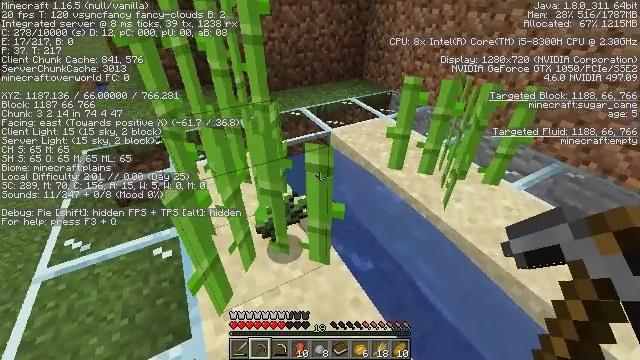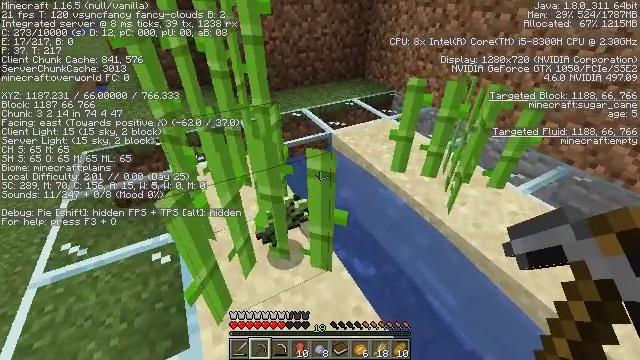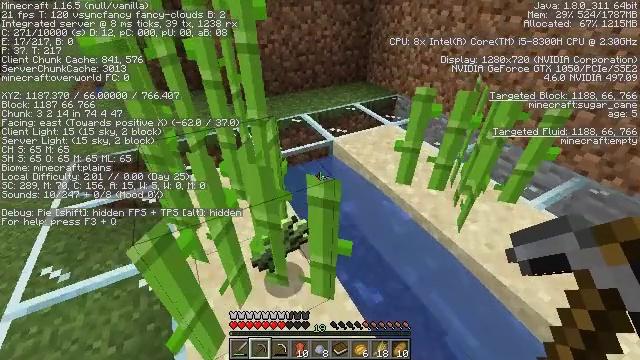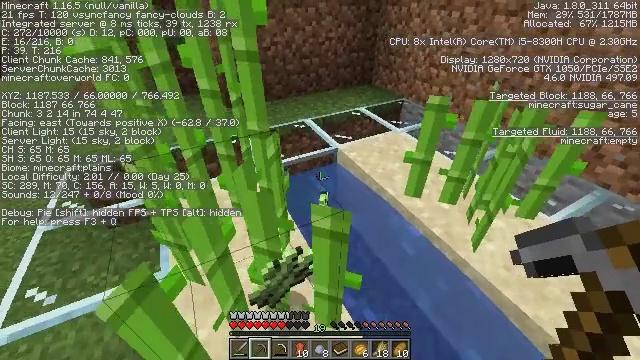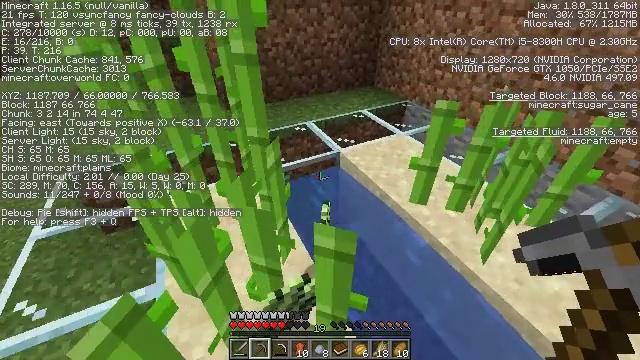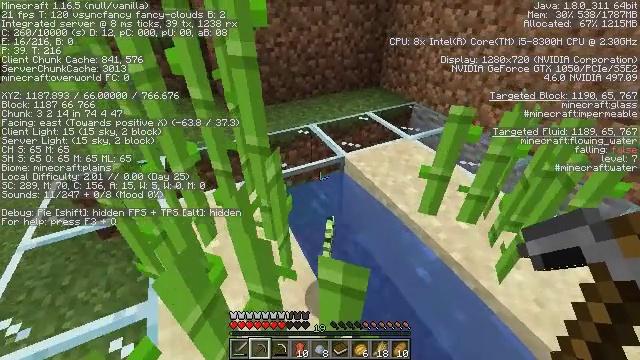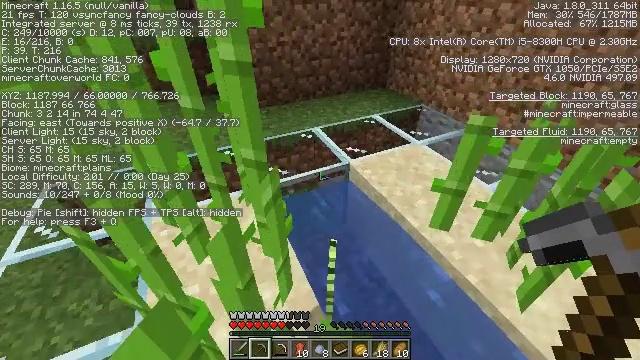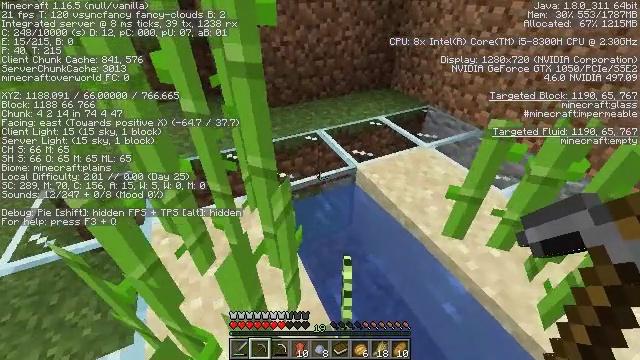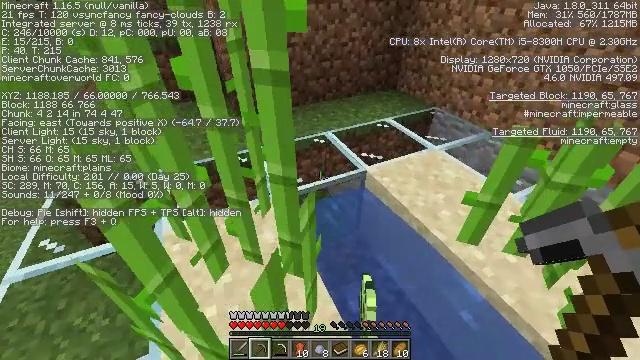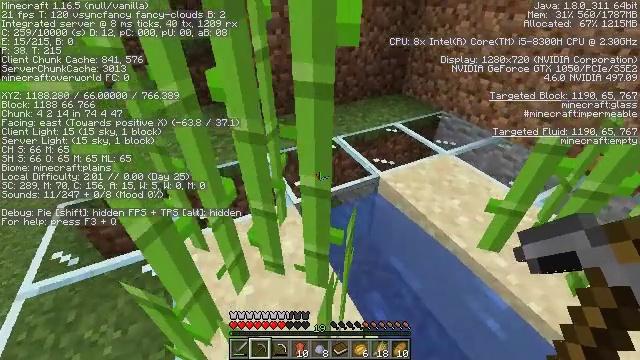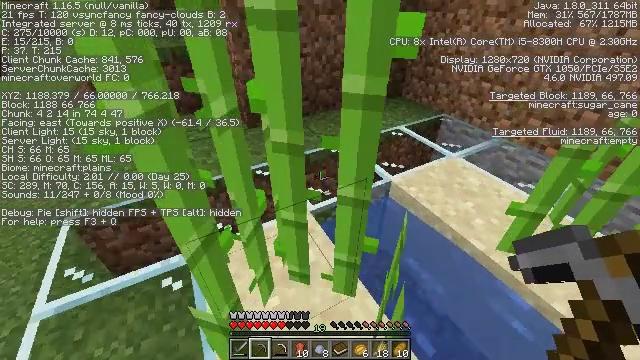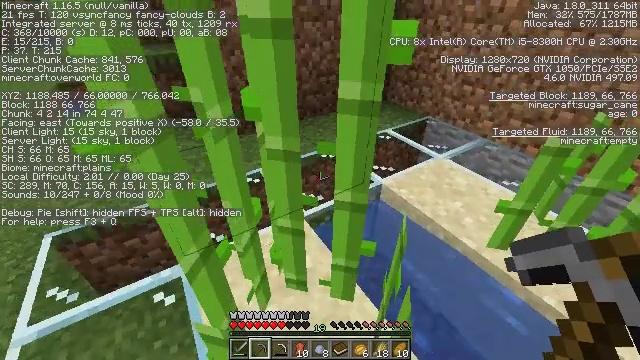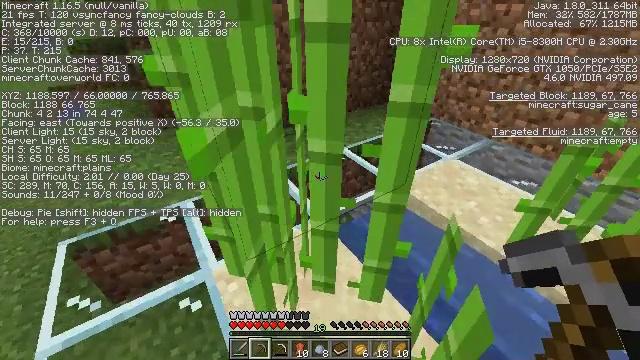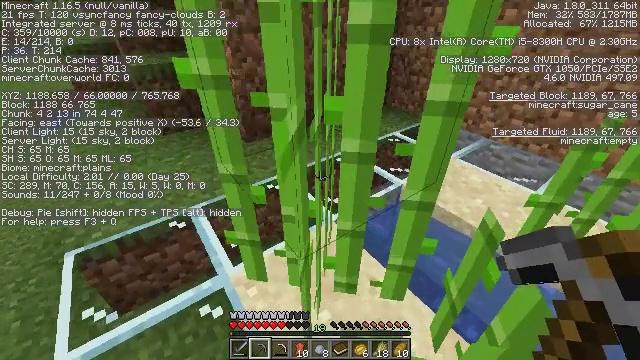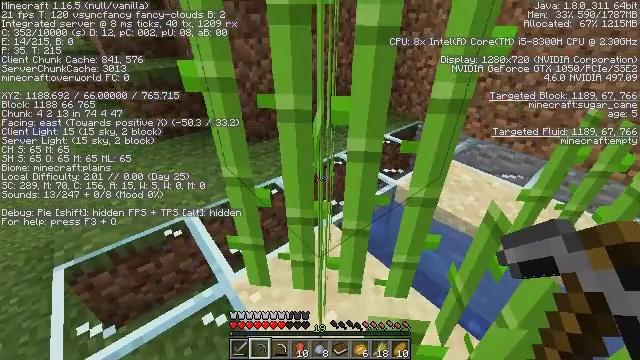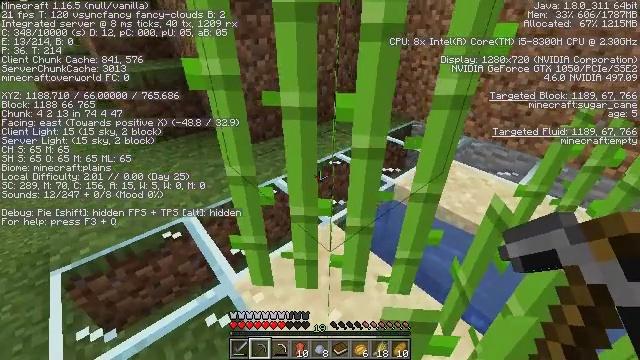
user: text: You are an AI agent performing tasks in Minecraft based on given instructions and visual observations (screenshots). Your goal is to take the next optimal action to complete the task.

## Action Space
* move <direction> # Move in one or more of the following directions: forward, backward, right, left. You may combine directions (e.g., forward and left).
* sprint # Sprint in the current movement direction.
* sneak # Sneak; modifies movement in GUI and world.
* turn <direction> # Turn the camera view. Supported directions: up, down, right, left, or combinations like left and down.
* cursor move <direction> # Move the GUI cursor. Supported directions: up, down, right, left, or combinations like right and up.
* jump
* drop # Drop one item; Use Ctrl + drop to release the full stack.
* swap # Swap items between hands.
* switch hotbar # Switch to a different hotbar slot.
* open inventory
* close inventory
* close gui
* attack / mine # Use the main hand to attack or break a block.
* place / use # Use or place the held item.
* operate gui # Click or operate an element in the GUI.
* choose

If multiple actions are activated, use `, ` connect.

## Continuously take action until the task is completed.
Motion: motion action
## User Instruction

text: Collect sugar cane near water sources.
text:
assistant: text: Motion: move forward
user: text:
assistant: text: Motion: move forward
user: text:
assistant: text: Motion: move forward
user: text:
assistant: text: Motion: move forward
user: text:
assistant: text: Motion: move forward
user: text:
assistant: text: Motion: no_op
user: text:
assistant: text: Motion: move left
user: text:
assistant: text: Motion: move left
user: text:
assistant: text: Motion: move left
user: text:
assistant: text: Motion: move left, turn right
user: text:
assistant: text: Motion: move left, turn right and up
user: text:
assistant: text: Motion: move left, turn right
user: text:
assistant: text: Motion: turn right
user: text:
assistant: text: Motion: turn right and up
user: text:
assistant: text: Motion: turn right
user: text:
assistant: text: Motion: turn right
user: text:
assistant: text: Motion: no_op
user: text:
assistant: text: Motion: no_op
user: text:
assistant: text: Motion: turn right, attack / mine
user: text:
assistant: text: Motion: attack / mine
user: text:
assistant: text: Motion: attack / mine
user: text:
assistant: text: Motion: no_op
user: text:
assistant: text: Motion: no_op
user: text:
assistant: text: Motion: no_op
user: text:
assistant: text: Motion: no_op